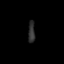
Tissue: lung
Cell type: T cells
Senescence score: 0.1559
Nuclear area (px): 142
Mean DAPI intensity: 47.092